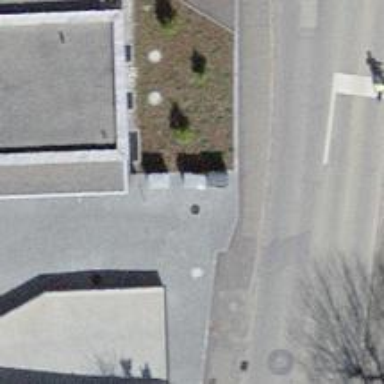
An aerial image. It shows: Service road with surface made of paving stones.